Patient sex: M
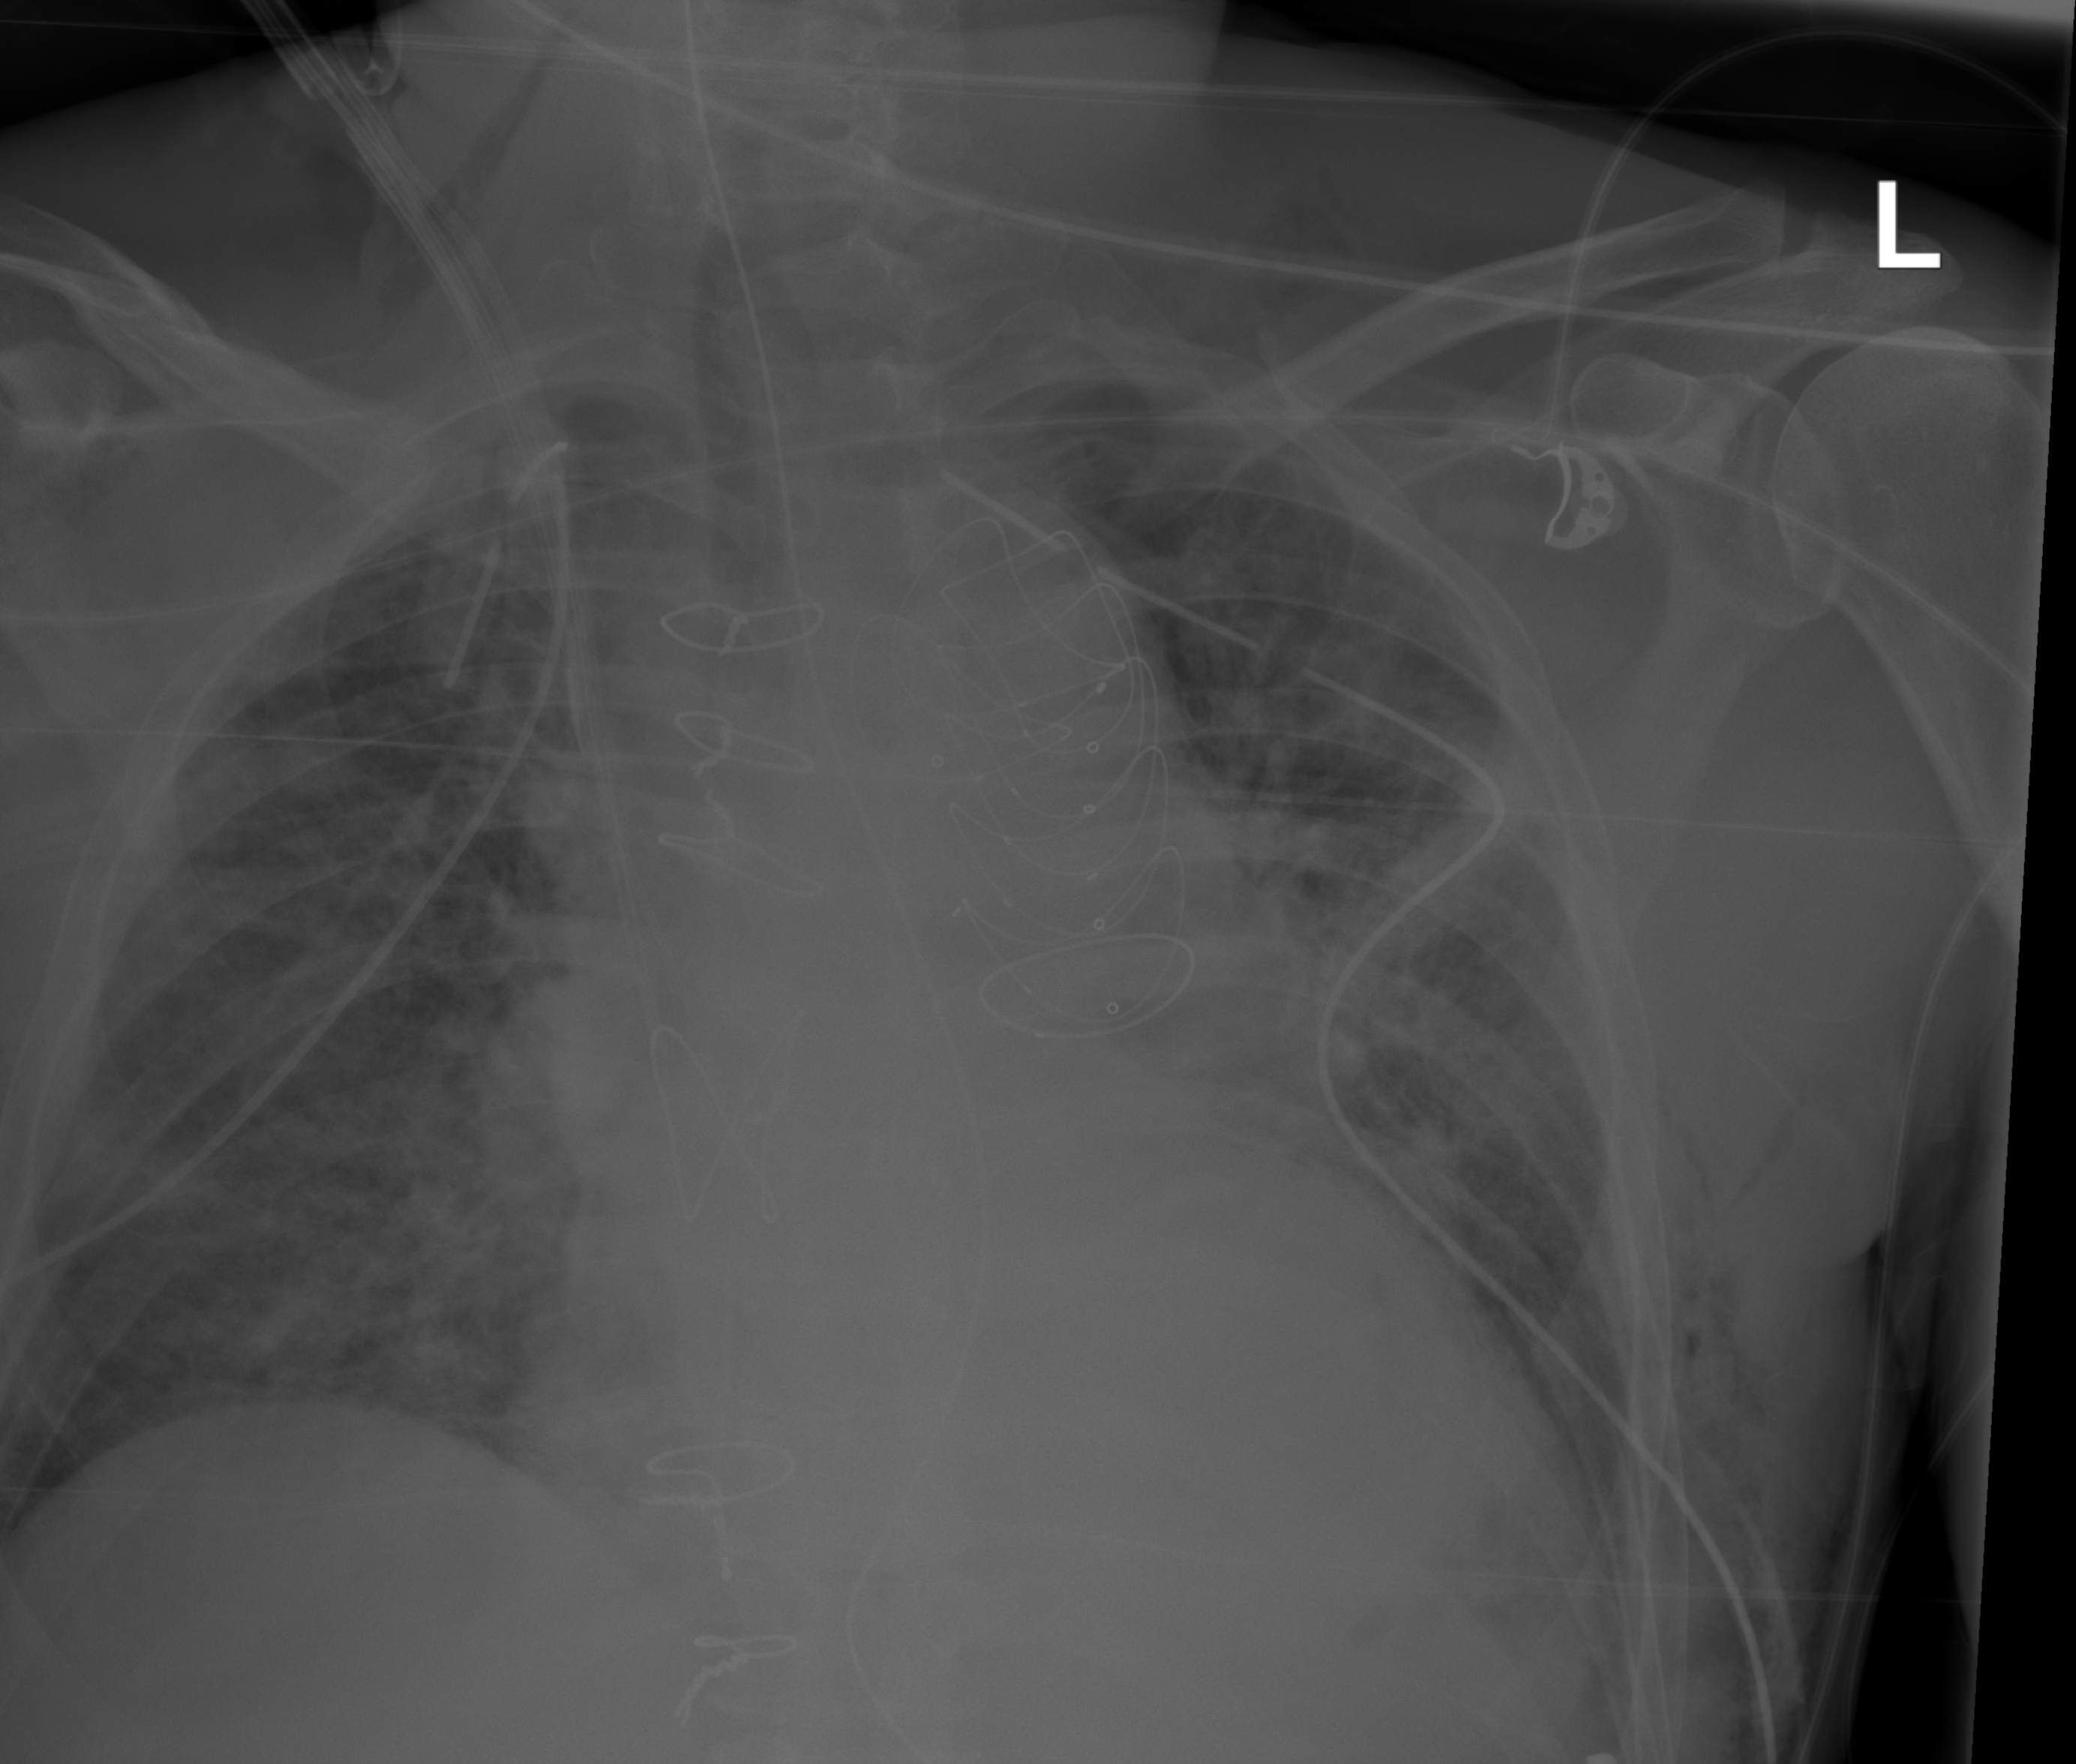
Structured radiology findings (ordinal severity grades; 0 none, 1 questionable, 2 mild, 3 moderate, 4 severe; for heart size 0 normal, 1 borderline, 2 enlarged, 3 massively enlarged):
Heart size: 1
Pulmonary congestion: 2
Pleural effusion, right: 0
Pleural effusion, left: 0
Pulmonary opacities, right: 1
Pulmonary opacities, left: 1
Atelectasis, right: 3
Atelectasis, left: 3